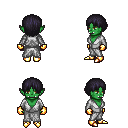
a pixel art fantasy rpg character, female body template, orc, green skin, white robe, gold greaves, raven plain hairstyle, gold gloves, gold boots, four views (front, back, left, right), 2x2 character sprite sheet, small pixel art, hard edges, no anti-aliasing